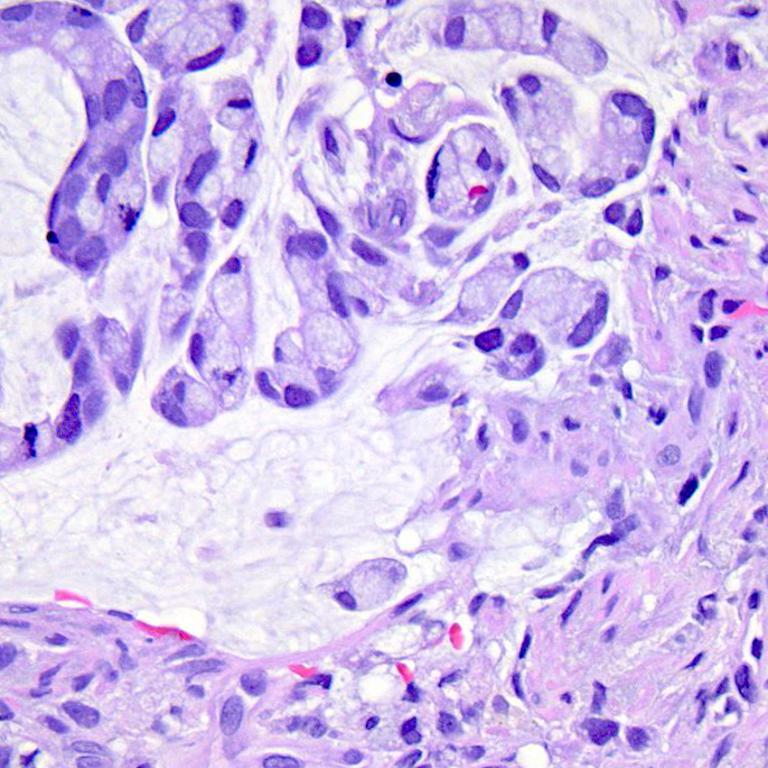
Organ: colon
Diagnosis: adenocarcinomas